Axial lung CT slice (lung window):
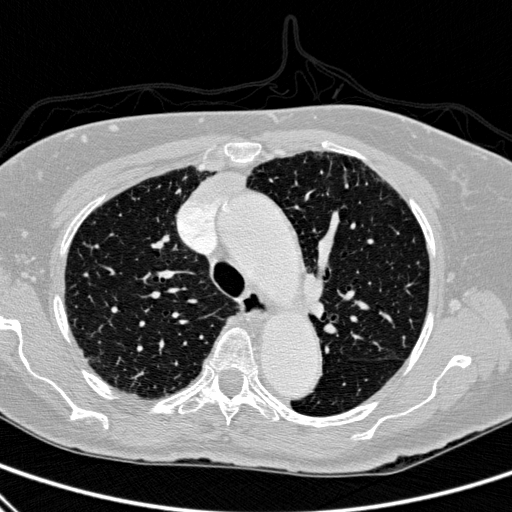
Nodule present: no